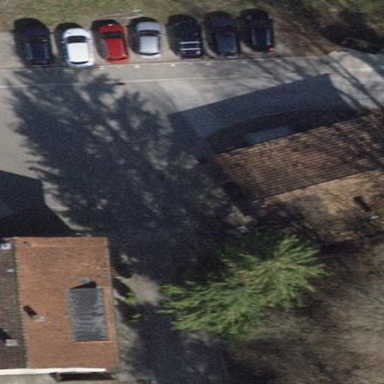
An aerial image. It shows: Shed with gabled brown roof oriented along its length.